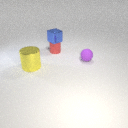
small red rubber cylinder to the left of small purple rubber sphere